Question: I have a histogram that I want conditional coloring in it with this rule :
'50''red''50''blue'
Suppose that we have this input matrix:
'''
X = [32 64 32 12 56 76 65 44 89 87 78 56 96 90 86 95 100 65];
'''
I want default bins of MATLAB and applying this coloring on X-axes (bins). I'm using GUIDE to design my GUI and this histogram is an axes in my GUI.

This is our normal graph. Bars with upper values than 50 should be red and bars with lower values than 50 should be green (X-axes). Bars with upper values than 50 should be red and ?
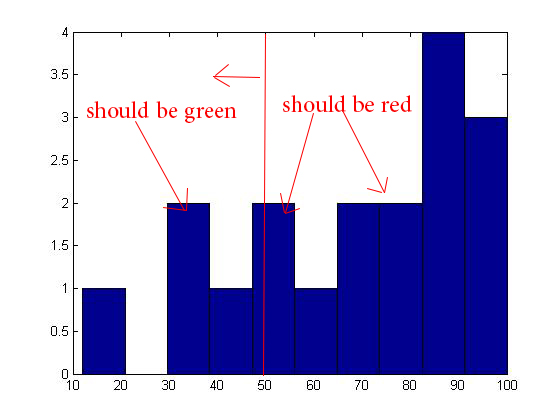
Answer: I think this does what you want (as per comments). The bar around 50 is split into the two colors. This is done by using a patch to change the color of part of that bar.
'''
%// Data:
X = [32 64 32 12 56 76 65 44 89 87 78 56 96 90 86 95 100 65]; %// data values
D = 50; %// where to divide into two colors
%// Histogram plot:
[y n] = hist(X); %// y: values; n: bin centers
ind = n>50; %// bin centers: greater or smaller than D?
bar(n(ind), y(ind), 1, 'r'); %// for greater: use red
hold on %// keep graph, Or use hold(your_axis_handle, 'on')
bar(n(~ind), y(~ind), 1, 'b'); %// for smaller: use blue
[~, nd] = min(abs(n-D)); %// locate bar around D: it needs the two colors
patch([(n(nd-1)+n(nd))/2 D D (n(nd-1)+n(nd))/2], [0 0 y(nd) y(nd)], 'b');
%// take care of that bar with a suitable patch
'''